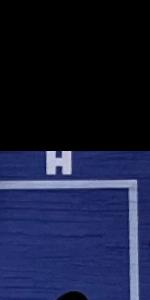
Label: Empty